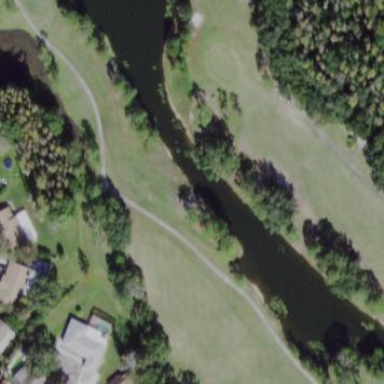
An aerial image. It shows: Water hazard in golf course. The hazard is natural water feature.